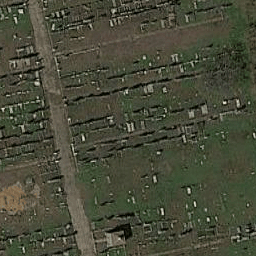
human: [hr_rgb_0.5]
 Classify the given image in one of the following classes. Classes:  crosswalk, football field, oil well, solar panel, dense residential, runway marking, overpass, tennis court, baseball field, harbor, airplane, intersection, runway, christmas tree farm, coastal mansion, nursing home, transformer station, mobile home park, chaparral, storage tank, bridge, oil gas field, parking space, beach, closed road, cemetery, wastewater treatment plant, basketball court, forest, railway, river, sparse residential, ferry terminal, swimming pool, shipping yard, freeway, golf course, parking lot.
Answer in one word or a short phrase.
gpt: cemetery